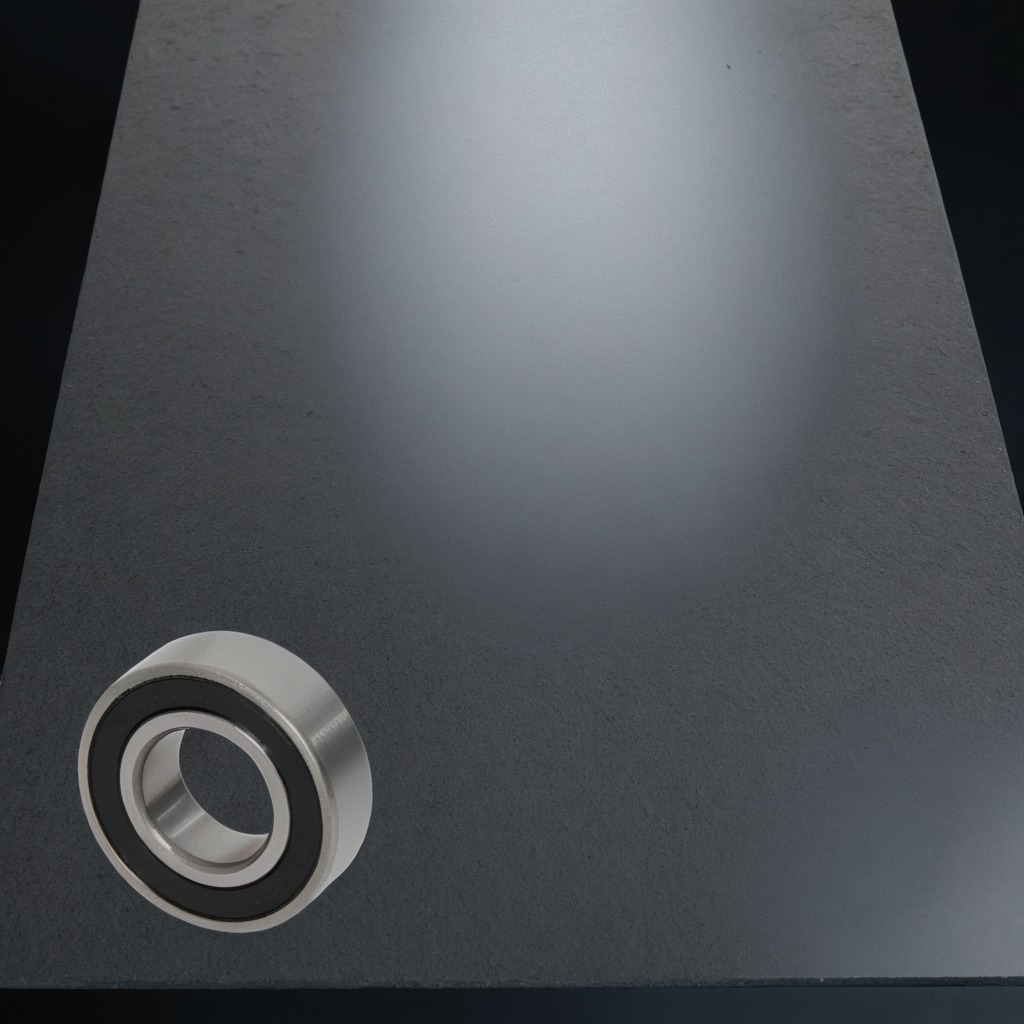
A metal ball bearing is lying on the granite table inside a workshop at night.